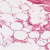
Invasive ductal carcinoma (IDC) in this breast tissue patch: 0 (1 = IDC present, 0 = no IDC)